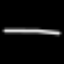
Label: line